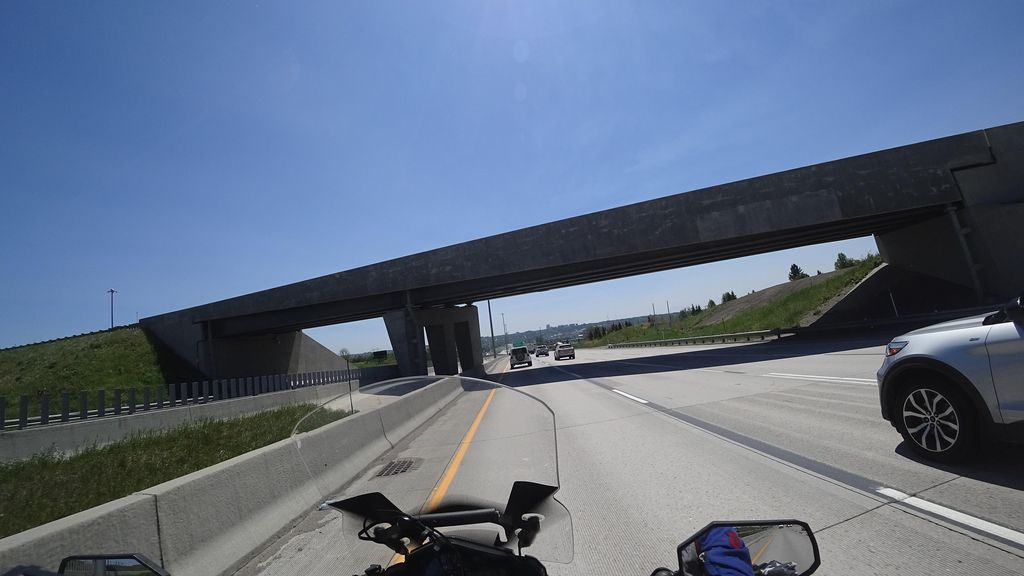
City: quebec_city